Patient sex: F
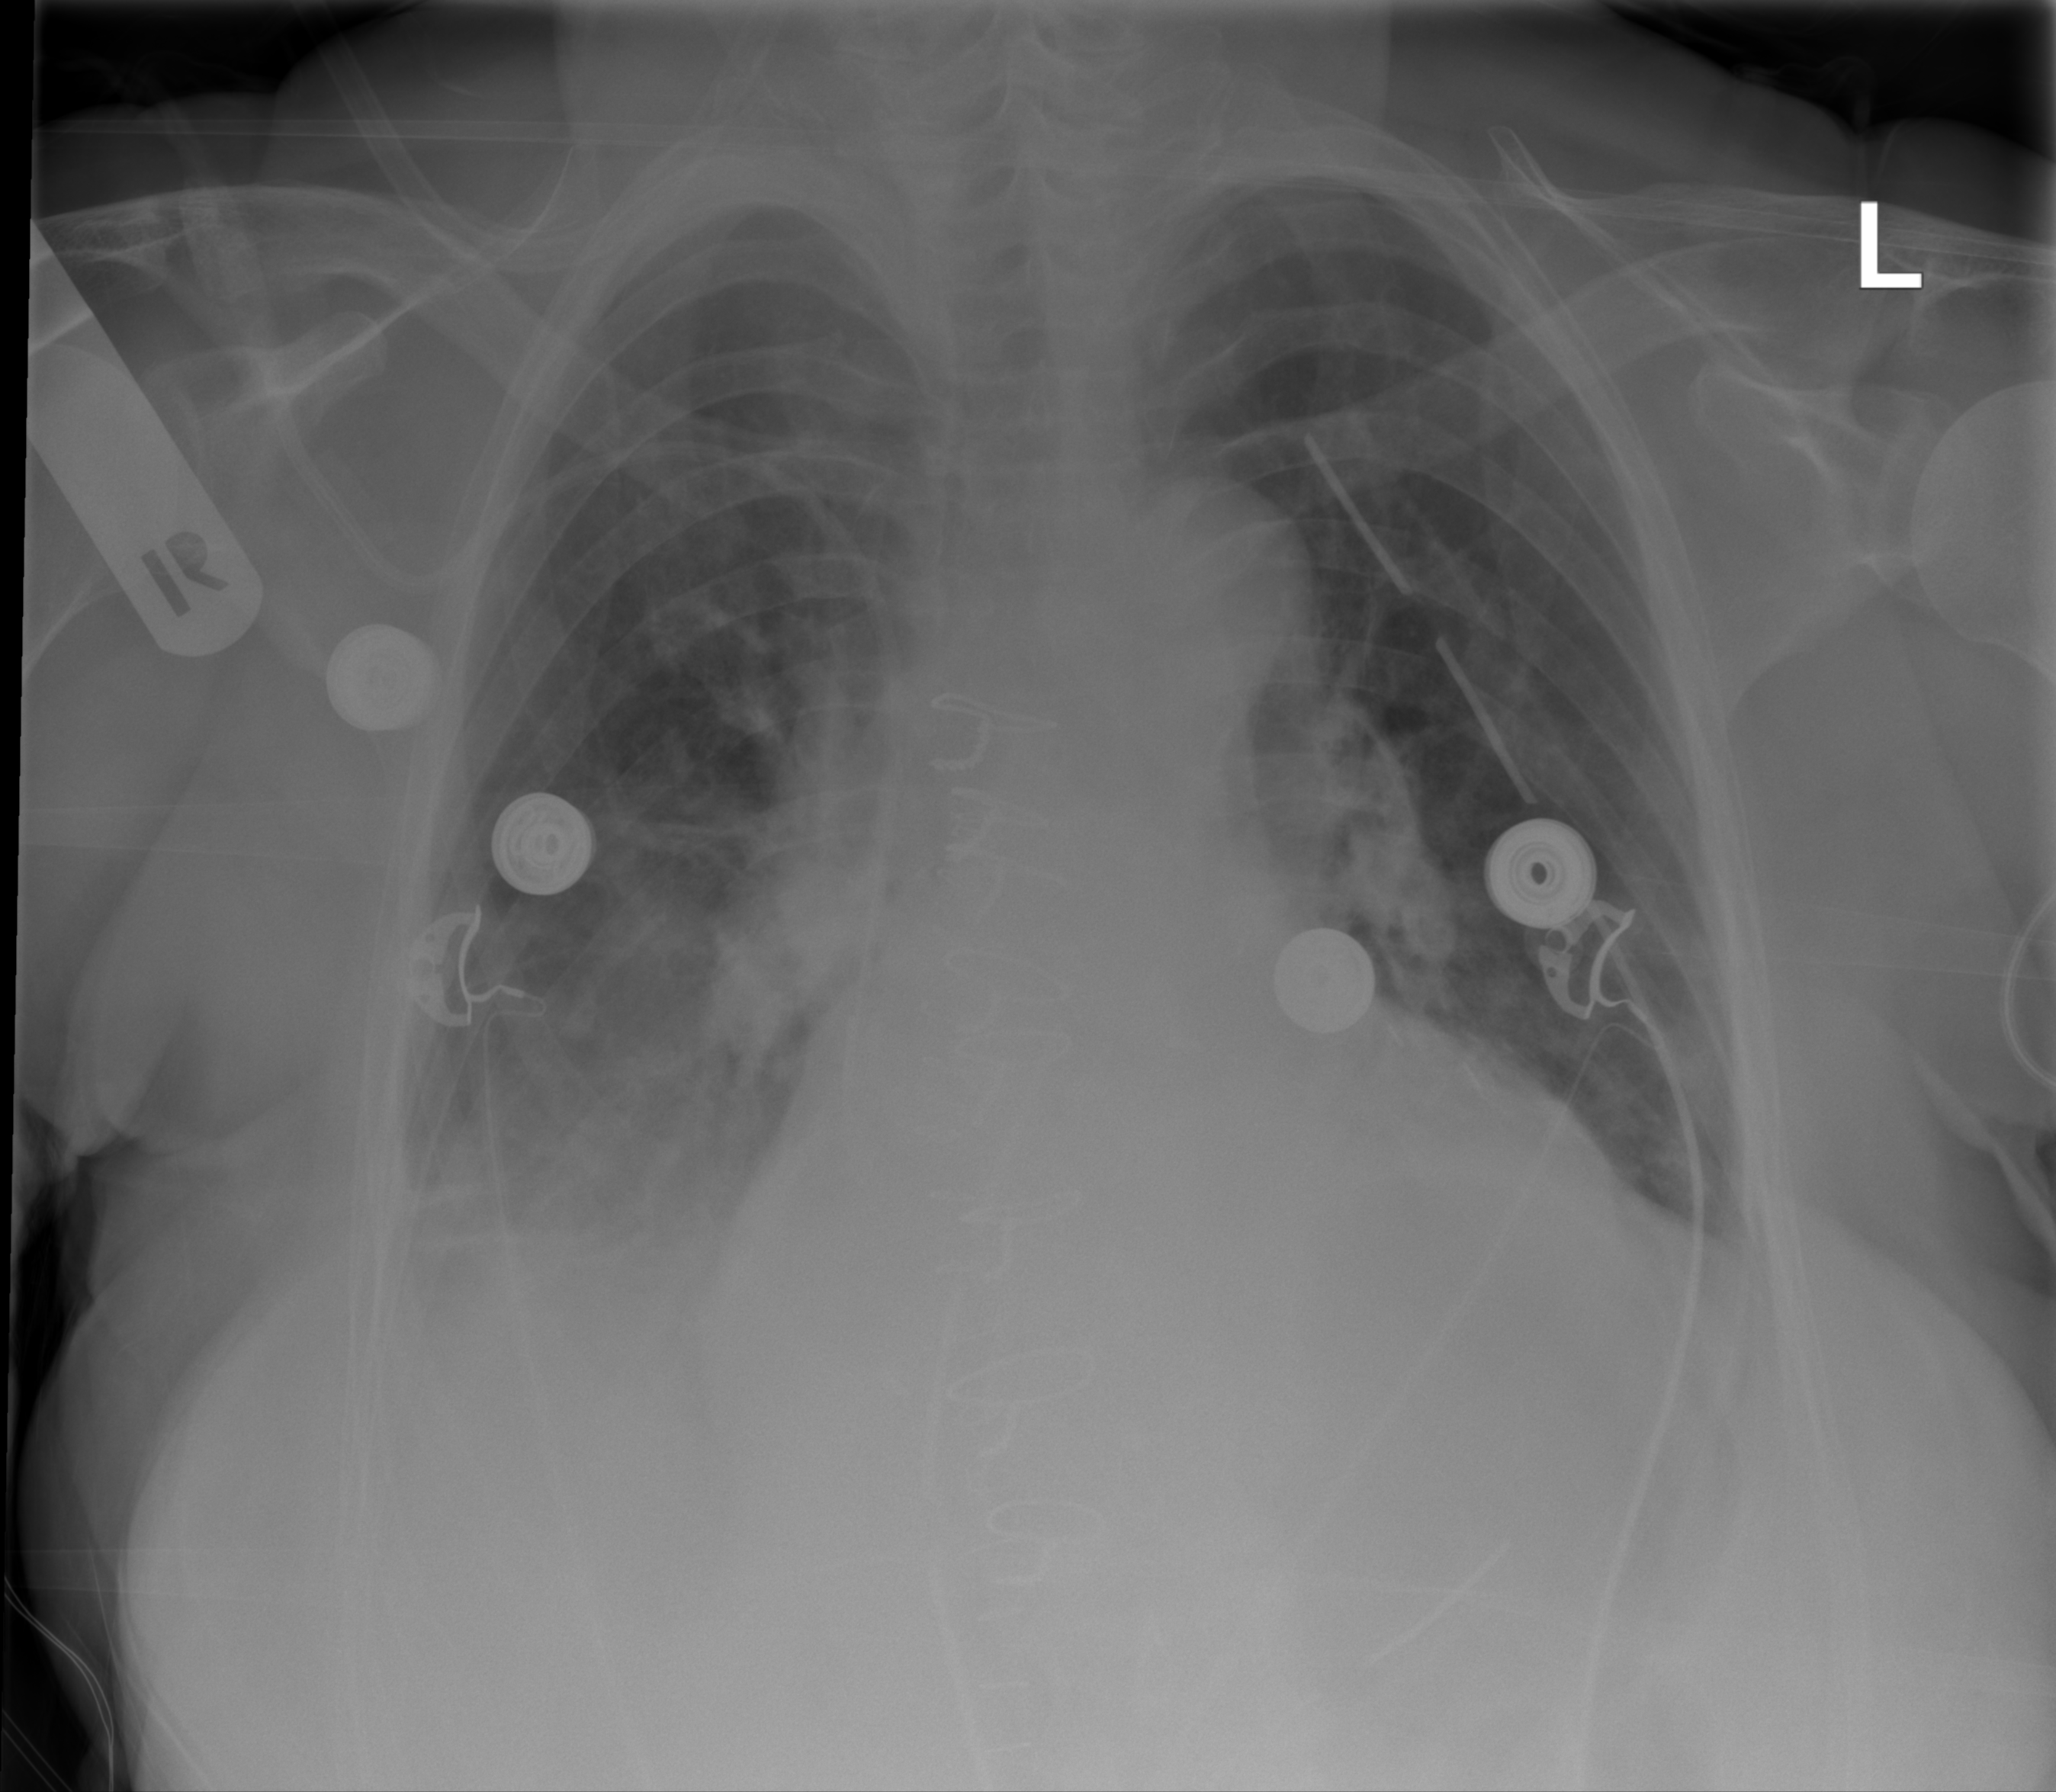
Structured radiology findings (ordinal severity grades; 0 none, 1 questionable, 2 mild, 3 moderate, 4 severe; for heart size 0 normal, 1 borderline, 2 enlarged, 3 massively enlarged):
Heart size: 2
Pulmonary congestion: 2
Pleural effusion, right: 2
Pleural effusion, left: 2
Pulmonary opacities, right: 0
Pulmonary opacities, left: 0
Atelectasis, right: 0
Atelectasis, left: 0